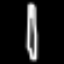
Label: pencil